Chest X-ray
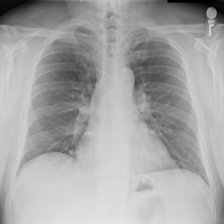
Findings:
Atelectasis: negative
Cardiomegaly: negative
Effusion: negative
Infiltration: negative
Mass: negative
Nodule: negative
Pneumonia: negative
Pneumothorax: negative
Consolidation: negative
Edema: negative
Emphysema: negative
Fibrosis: negative
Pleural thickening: negative
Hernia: negative